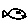
Label: fish